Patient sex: F
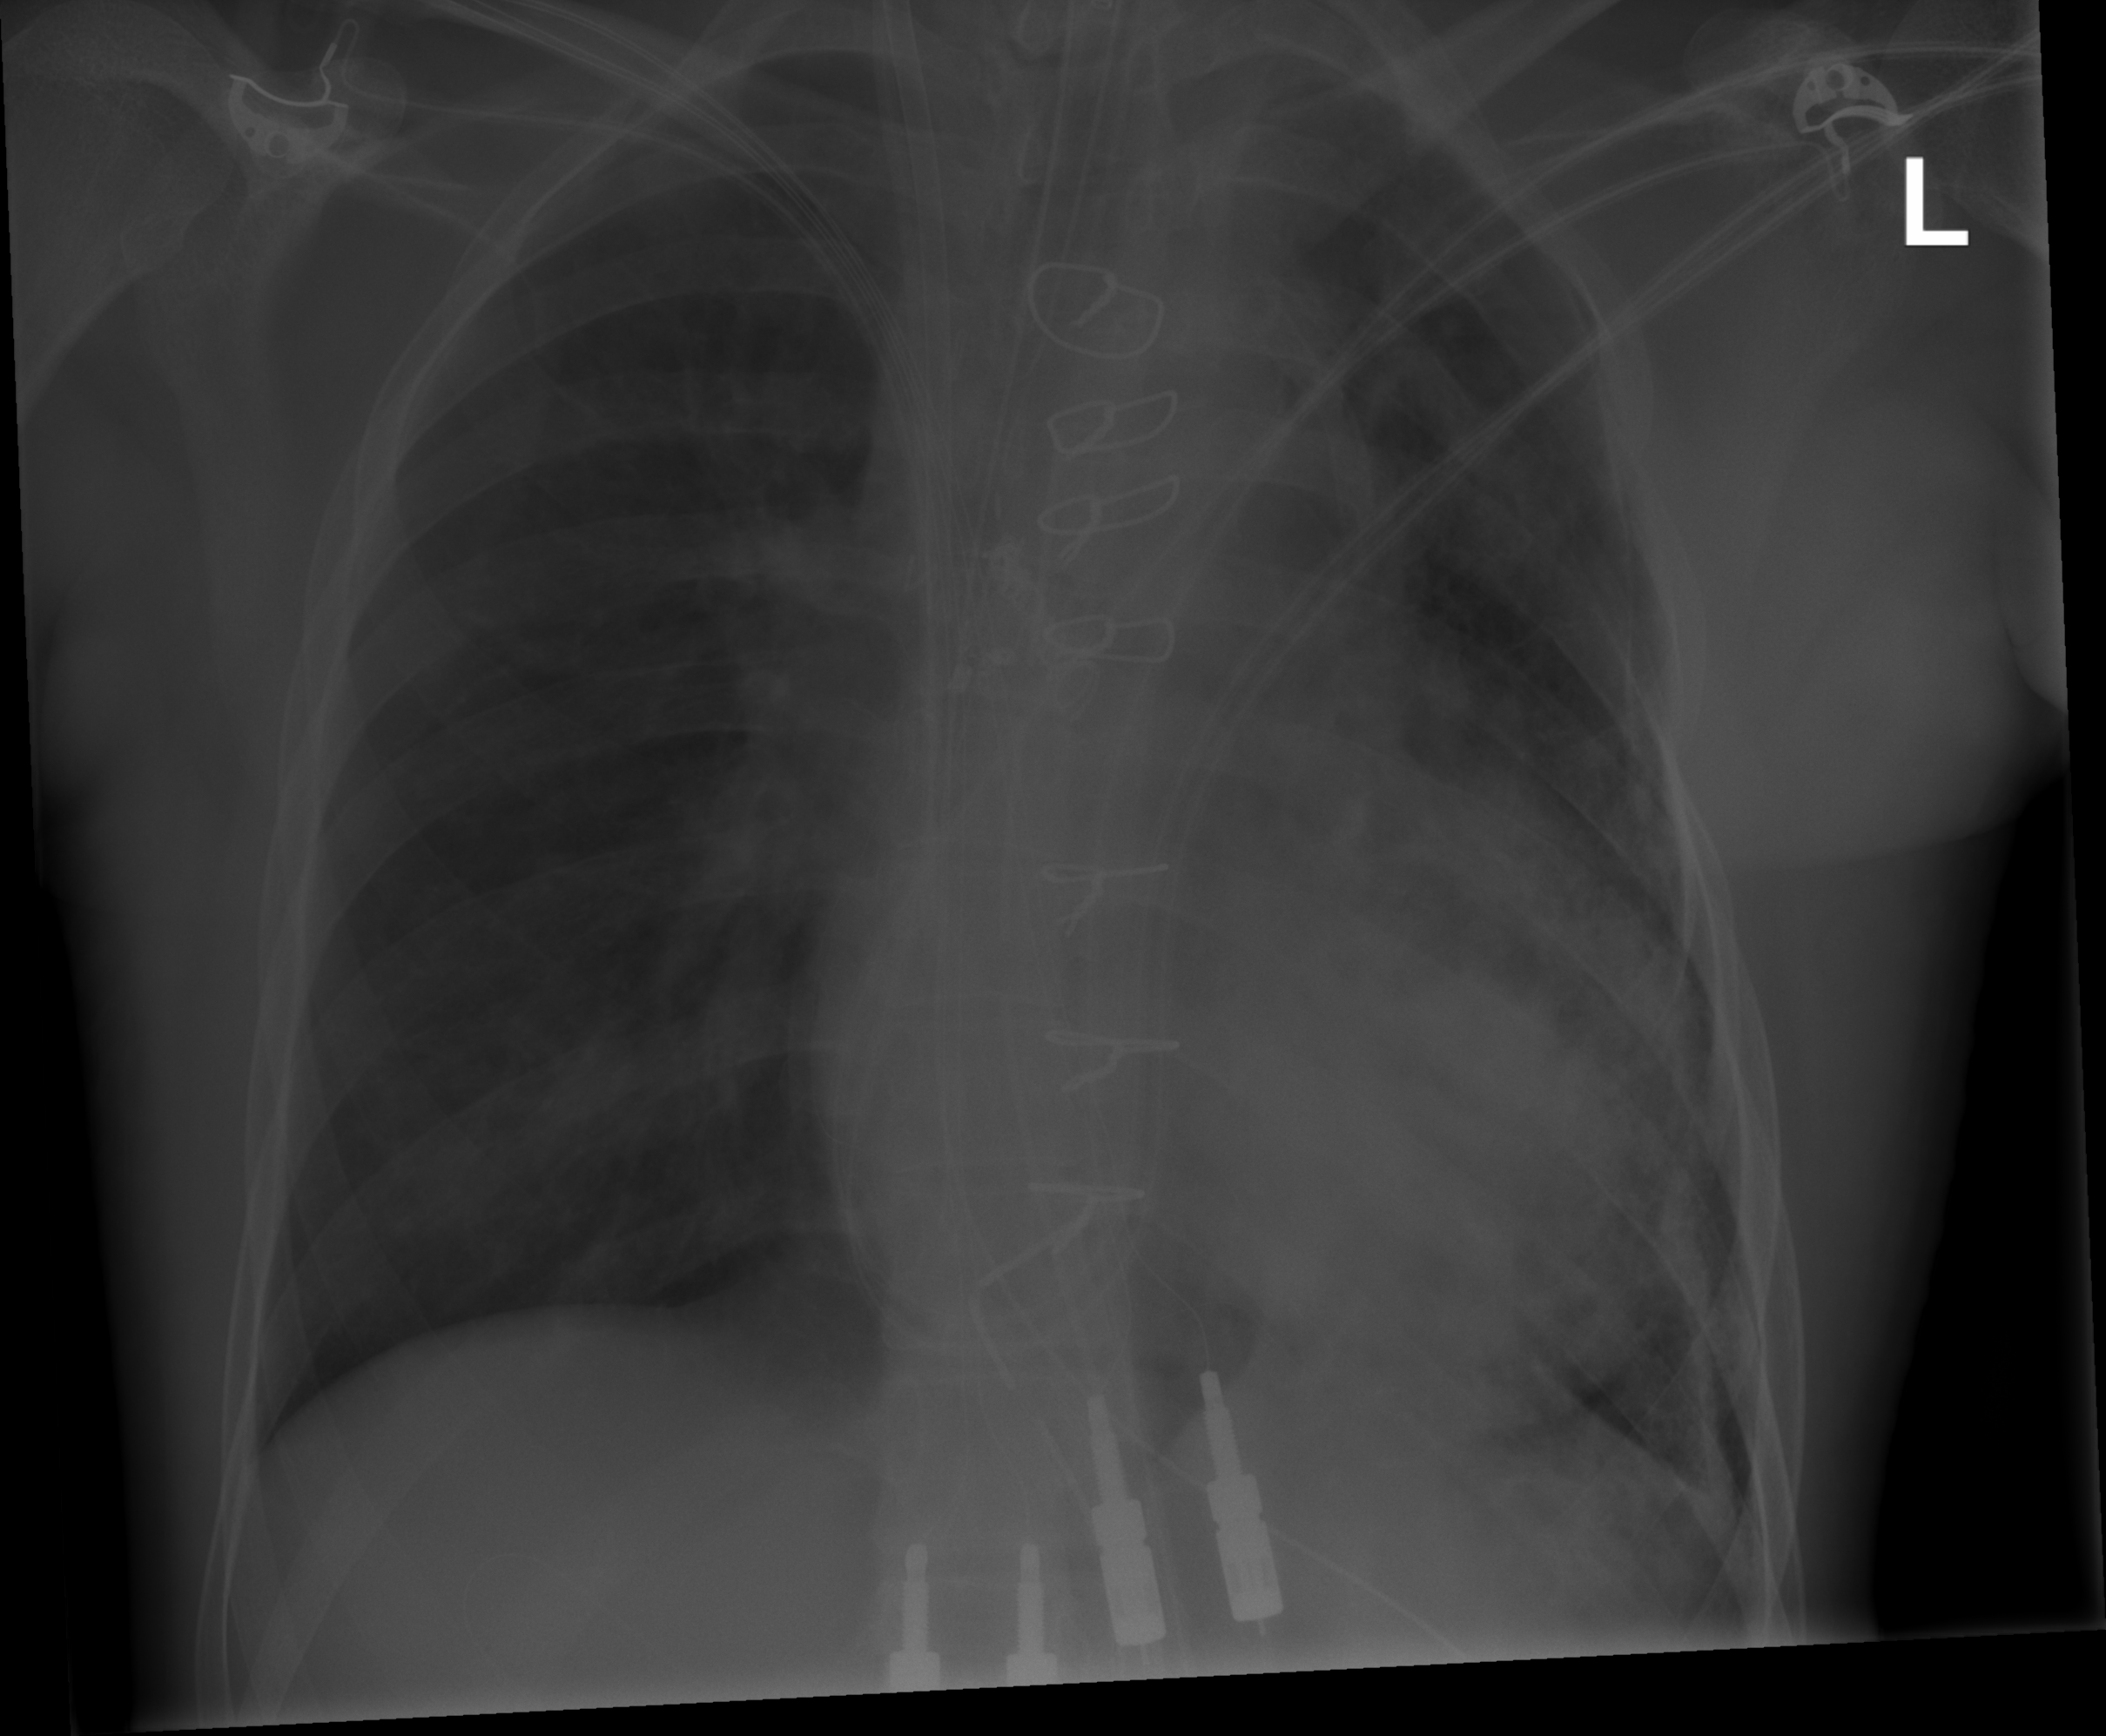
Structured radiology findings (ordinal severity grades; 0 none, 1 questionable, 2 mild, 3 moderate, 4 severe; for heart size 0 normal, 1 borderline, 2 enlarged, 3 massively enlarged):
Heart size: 2
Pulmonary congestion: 0
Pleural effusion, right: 0
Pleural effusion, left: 0
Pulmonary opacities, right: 0
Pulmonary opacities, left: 2
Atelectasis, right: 0
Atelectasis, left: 0